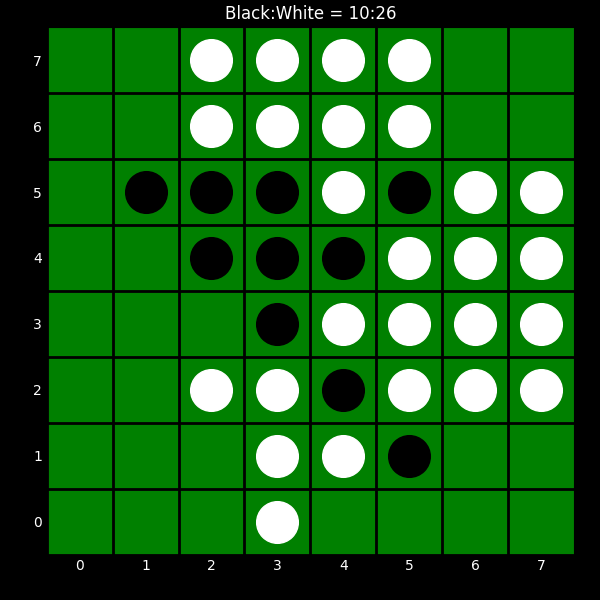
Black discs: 10
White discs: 26